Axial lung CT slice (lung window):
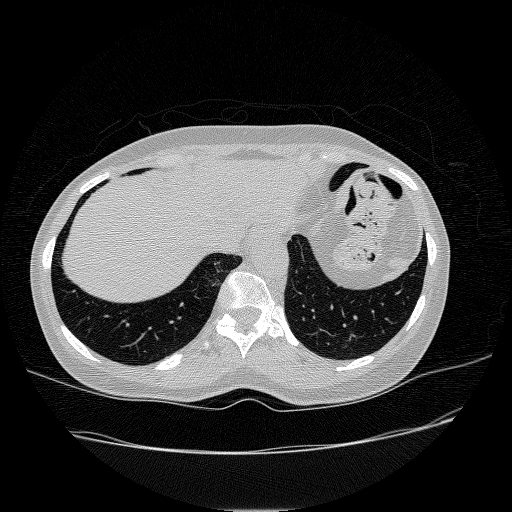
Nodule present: no